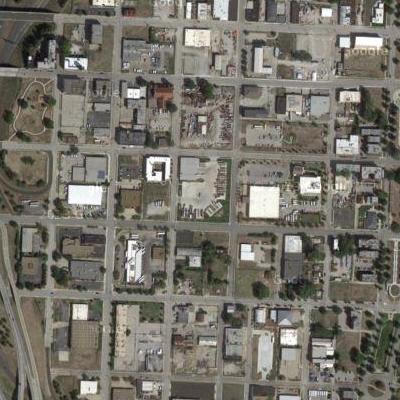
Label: cIndustry